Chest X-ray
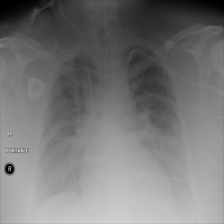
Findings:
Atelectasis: negative
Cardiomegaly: negative
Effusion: negative
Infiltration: negative
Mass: negative
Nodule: negative
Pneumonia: negative
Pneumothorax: negative
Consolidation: negative
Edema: negative
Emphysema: negative
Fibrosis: negative
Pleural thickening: negative
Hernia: negative